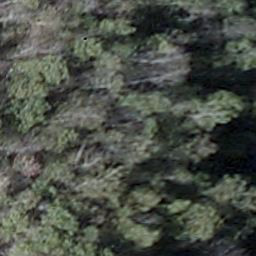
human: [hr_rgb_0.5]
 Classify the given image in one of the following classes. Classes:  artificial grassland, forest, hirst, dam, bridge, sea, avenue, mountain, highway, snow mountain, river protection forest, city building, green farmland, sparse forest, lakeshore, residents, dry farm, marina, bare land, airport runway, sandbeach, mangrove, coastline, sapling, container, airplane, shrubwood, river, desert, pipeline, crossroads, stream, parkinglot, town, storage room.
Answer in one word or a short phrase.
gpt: shrubwood